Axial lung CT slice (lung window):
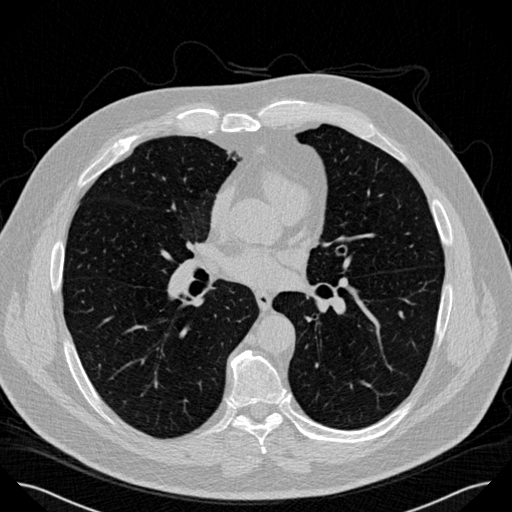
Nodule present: no